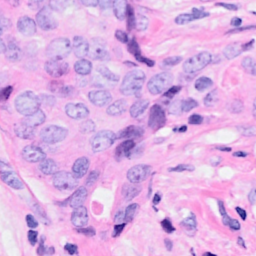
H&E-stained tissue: Breast